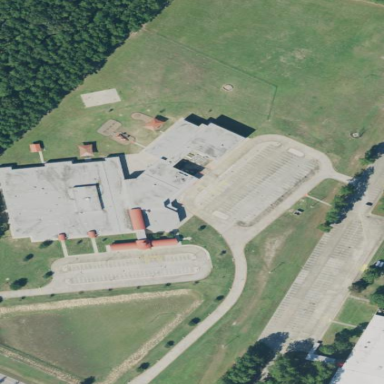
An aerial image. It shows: School.